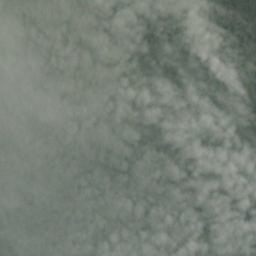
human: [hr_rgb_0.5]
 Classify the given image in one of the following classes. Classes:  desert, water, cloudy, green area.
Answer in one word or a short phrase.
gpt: cloudy